Question: Iam trying to make the Admin Login but my login activity keep giving me error, there is 2 ways to login for admin they would click on another textview to change some settings then login...login works fine for users, but to admin it keeps giving me errors..
my login Activity:
'''
private TextView register;
private Button login;
private TextInputLayout phoneNum, inputPassword;
private ProgressDialog loadingDialog;
private TextView adminLink, notAdminLink, title;
private String parentDbName = "Users";
private CheckBox rememberMe;
@Override
protected void onCreate(Bundle savedInstanceState) {
super.onCreate(savedInstanceState);
setContentView(R.layout.activity_login);
AppCompatDelegate.setDefaultNightMode(AppCompatDelegate.MODE_NIGHT_NO);
loadingDialog = new ProgressDialog(this);
title = findViewById(R.id.title);
//Button
register = findViewById(R.id.register);
login = findViewById(R.id.loginBtn);
//EditText
phoneNum = findViewById(R.id.login_phone_num);
inputPassword = findViewById(R.id.login_passBox);
//Checkbox
rememberMe = findViewById(R.id.remember_me_chk);
//admin
adminLink = findViewById(R.id.admin_link);
notAdminLink = findViewById(R.id.not_admin);
register.setOnClickListener(new View.OnClickListener() {
@Override
public void onClick(View view) {
startActivity(new Intent(LoginActivity.this, RegisterActivity.class));
finish();
}
});
//CheckBox EVERY time app start
SharedPreferences preferences = getSharedPreferences("checkBox", MODE_PRIVATE);
String checkBox = preferences.getString("remember", "");
if (checkBox.equals("true")) {
startActivity(new Intent(LoginActivity.this, MainActivity.class));
finish();
} else if (checkBox.equals("false")) {
Toast.makeText(this, "Please Sign In.", Toast.LENGTH_SHORT).show();
}
login.setOnClickListener(new View.OnClickListener() {
@Override
public void onClick(View view) {
LoginUser();
}
});
// Automatically Login
rememberMe.setOnCheckedChangeListener(new CompoundButton.OnCheckedChangeListener() {
@Override
public void onCheckedChanged(CompoundButton compoundButton, boolean b) {
if (compoundButton.isChecked()) {
SharedPreferences preferences = getSharedPreferences("checkBox", MODE_PRIVATE);
SharedPreferences.Editor editor = preferences.edit();
editor.putString("remember", "true");
editor.apply();
} else if (!compoundButton.isChecked()){
SharedPreferences preferences = getSharedPreferences("checkBox", MODE_PRIVATE);
SharedPreferences.Editor editor = preferences.edit();
editor.putString("remember", "false");
editor.apply();
}
}
});
//Admins
adminLink.setOnClickListener(new View.OnClickListener() {
@Override
public void onClick(View view) {
login.setText(R.string.Admin_login);
title.setText(R.string.admin_panel_title);
rememberMe.setVisibility(View.INVISIBLE);
adminLink.setVisibility(View.INVISIBLE);
notAdminLink.setVisibility(View.VISIBLE);
parentDbName = "Admins";
}
});
notAdminLink.setOnClickListener(new View.OnClickListener() {
@Override
public void onClick(View view) {
login.setText(R.string.login);
title.setText(R.string.login);
rememberMe.setVisibility(View.VISIBLE);
adminLink.setVisibility(View.VISIBLE);
notAdminLink.setVisibility(View.INVISIBLE);
parentDbName = "Users";
}
});
}
private void LoginUser() {
String phone = phoneNum.getEditText().getText().toString();
String pass = inputPassword.getEditText().getText().toString();
if (TextUtils.isEmpty(phone)) {
Toast.makeText(this, "Please Enter Your PhoneNum.", Toast.LENGTH_SHORT).show();
} else if (TextUtils.isEmpty(pass)) {
Toast.makeText(this, "Please Enter Your Password.", Toast.LENGTH_SHORT).show();
} else {
loadingDialog.setTitle("Login Your Account...");
loadingDialog.setMessage("Connecting...");
// prevent it from disappearing when clicked outside
loadingDialog.setCanceledOnTouchOutside(false);
loadingDialog.show();
AccessAccount(phone,pass);
}
}
private void AccessAccount(String phone, String pass) {
final DatabaseReference rootRef;
rootRef = FirebaseDatabase.getInstance().getReference();
rootRef.addListenerForSingleValueEvent(new ValueEventListener() {
@Override
public void onDataChange(@NonNull DataSnapshot snapshot) {
if (snapshot.child(parentDbName).child(phone).exists()) {
Users userData = snapshot.child(parentDbName).child(phone).getValue(Users.class);
if (userData.getPhone().equals(phone)) {
if (userData.getPassword().equals(pass)) {
if (parentDbName.equals("Admins")) {
Toast.makeText(LoginActivity.this, "Admin: " + userData.getName() + "
Wish You have a good Day", Toast.LENGTH_SHORT).show();
loadingDialog.dismiss();
startActivity(new Intent(LoginActivity.this, AdminCategoryActivity.class));
finish();
} else if (parentDbName.equals("Users")) {
Toast.makeText(LoginActivity.this, "Welcome Back " + userData.getName() + " Wish You have a good Day", Toast.LENGTH_SHORT).show();
loadingDialog.dismiss();
startActivity(new Intent(LoginActivity.this, MainActivity.class));
finish();
}
} else {
Toast.makeText(LoginActivity.this, "Password is Incorrect.", Toast.LENGTH_SHORT).show();
loadingDialog.dismiss();
}
}
} else {
Toast.makeText(LoginActivity.this, "This phone Number doesn't Exist.", Toast.LENGTH_SHORT).show();
loadingDialog.dismiss();
}
}
@Override
public void onCancelled(@NonNull DatabaseError error) {
}
});
}
'''
Error Message :

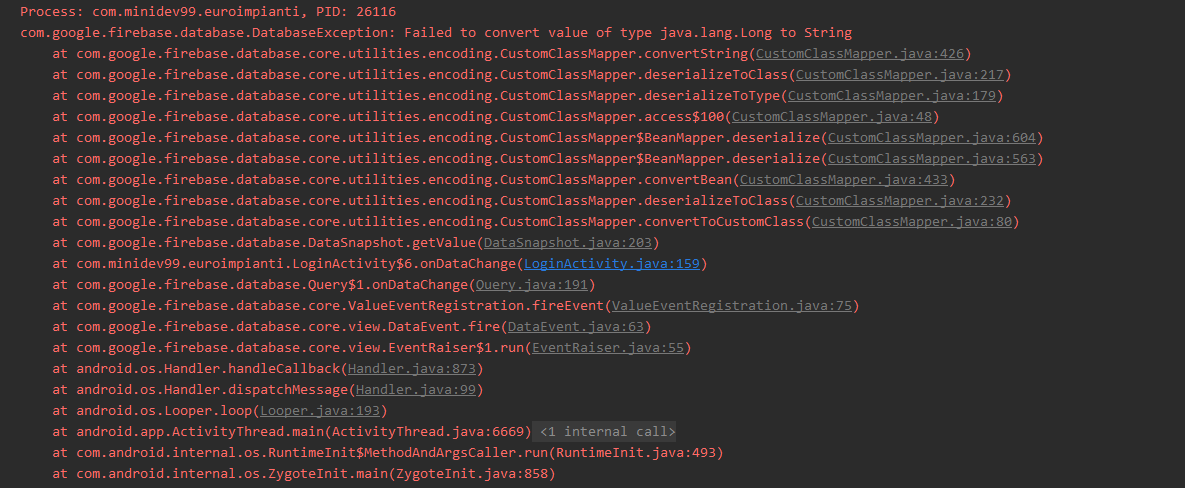
Answer: You are storing a field as long in Firebase and Parsing that Field as String in app side.Most Probably that field is phone